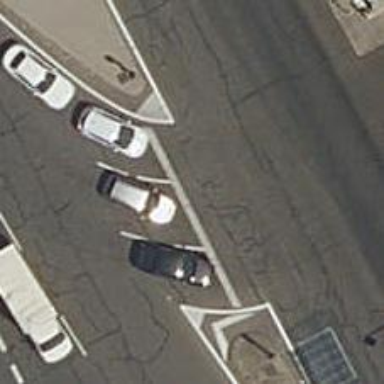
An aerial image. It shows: Road with traffic signals for signaling.